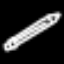
Label: pencil